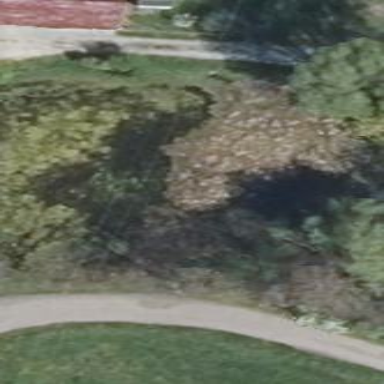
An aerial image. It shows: Serene pond surrounded by nature.